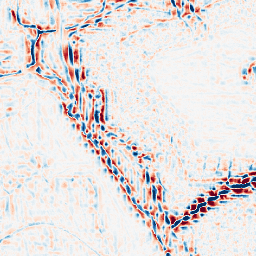
Category: wavelet
Decomposition family: wavelet_reverse_biorthogonal
Decomposition parameters: wavelet: rbio2.4
level: 3
Upsampling method: edge_directed
Upsampling parameters: scale: 2
Upsampling scale: 2